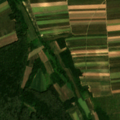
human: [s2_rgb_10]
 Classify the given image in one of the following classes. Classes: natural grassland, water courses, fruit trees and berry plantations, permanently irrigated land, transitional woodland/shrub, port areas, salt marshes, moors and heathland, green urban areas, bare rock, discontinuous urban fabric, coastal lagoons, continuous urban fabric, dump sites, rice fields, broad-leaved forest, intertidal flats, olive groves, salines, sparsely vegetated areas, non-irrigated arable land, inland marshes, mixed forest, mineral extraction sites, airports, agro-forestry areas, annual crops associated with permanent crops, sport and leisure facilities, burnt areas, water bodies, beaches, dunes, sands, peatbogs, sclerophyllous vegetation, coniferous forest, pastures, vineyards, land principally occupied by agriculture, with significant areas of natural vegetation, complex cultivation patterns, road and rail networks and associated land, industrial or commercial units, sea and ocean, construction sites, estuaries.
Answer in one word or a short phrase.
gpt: non-irrigated arable land, land principally occupied by agriculture, with significant areas of natural vegetation, broad-leaved forest